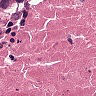
Metastatic tissue present: yes